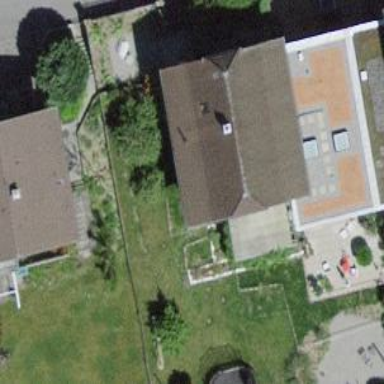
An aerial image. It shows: House with half-hipped roof shape.